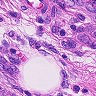
Metastatic tissue present: yes